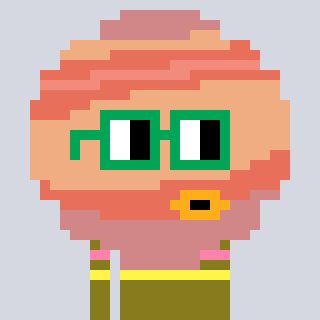
a pixel art character with square green glasses, a jupiter-shaped head and a gunk-colored body on a cool background